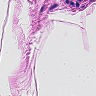
Metastatic tissue present: no